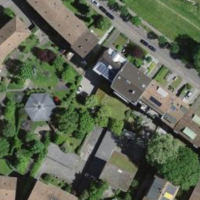
EUNIS habitat code: 54
Species observed at this site:
Carduelis carduelis
Prunus lusitanica